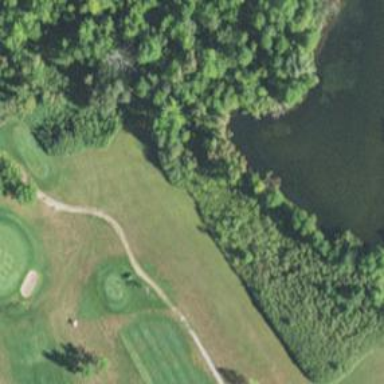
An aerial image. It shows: Picturesque scene of golf course with lateral water hazard.